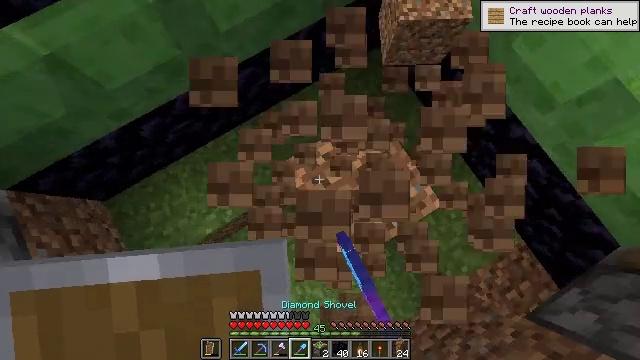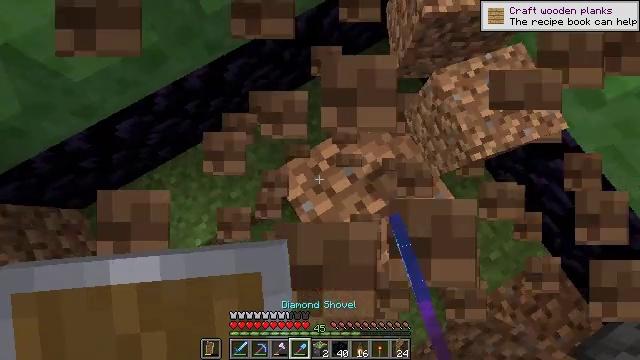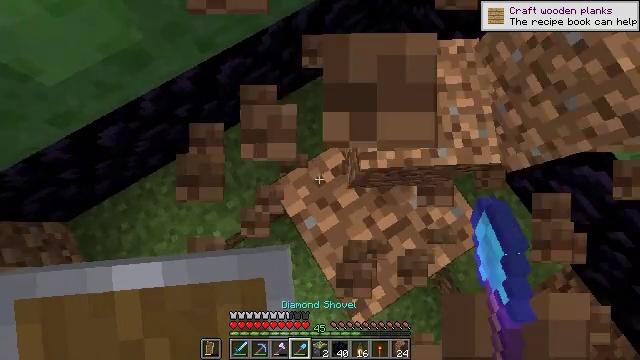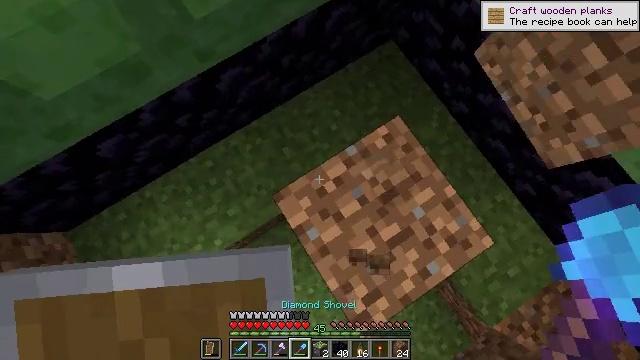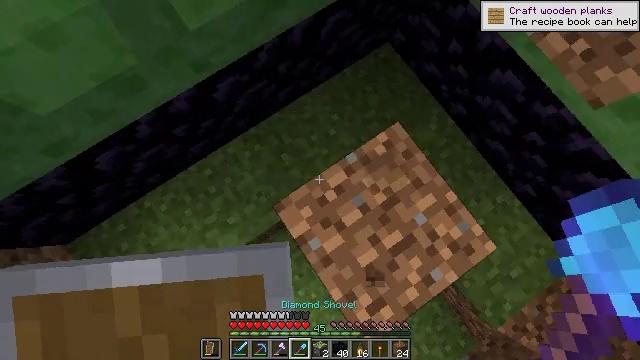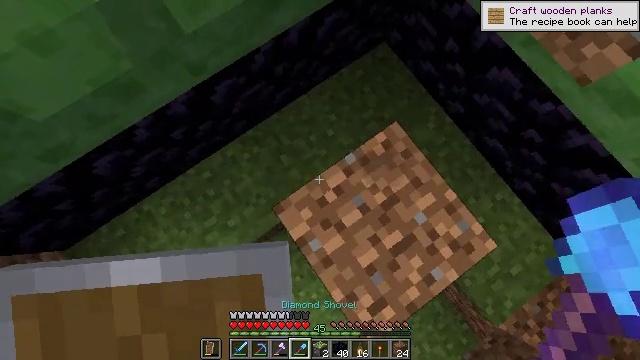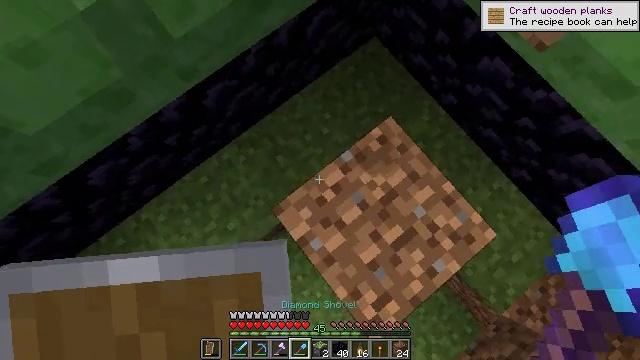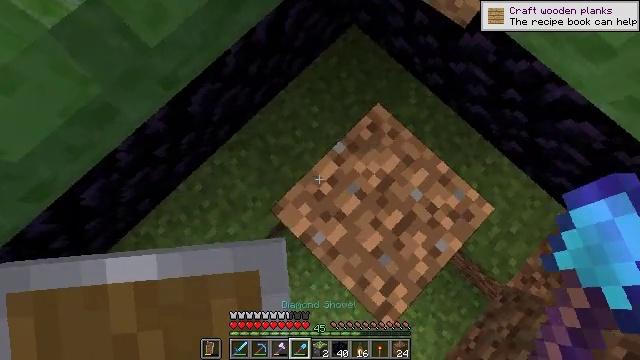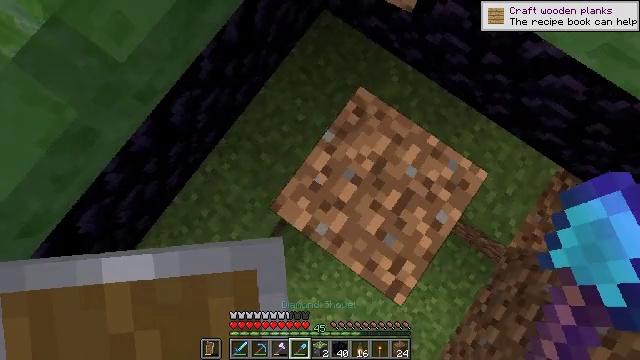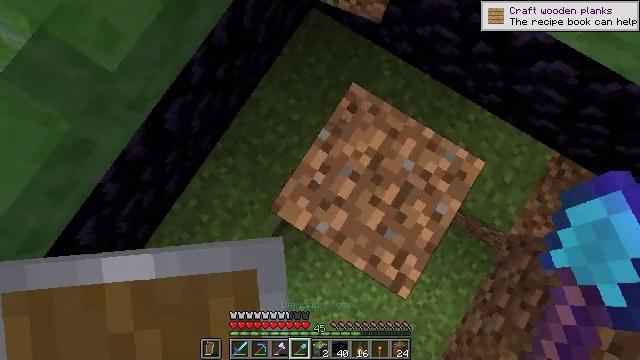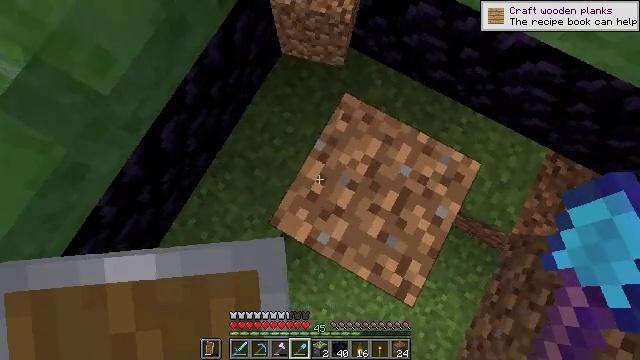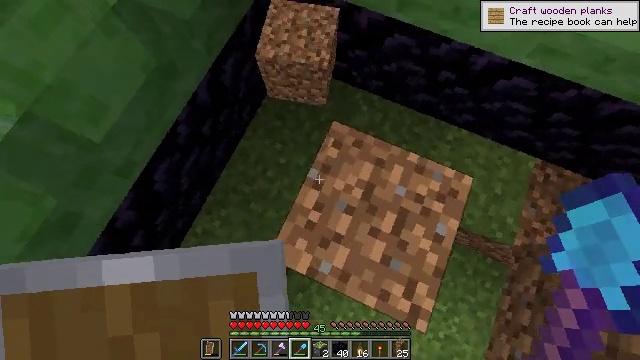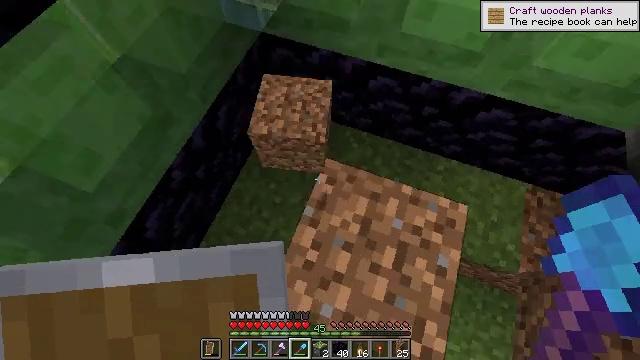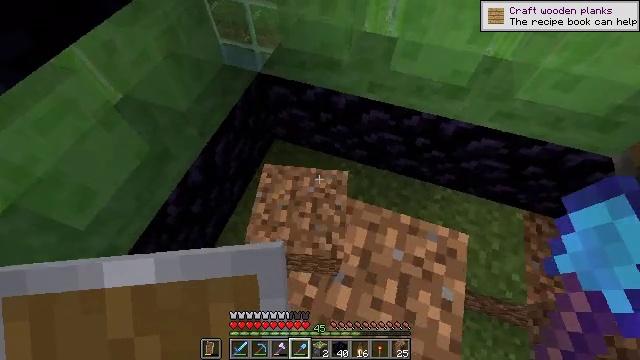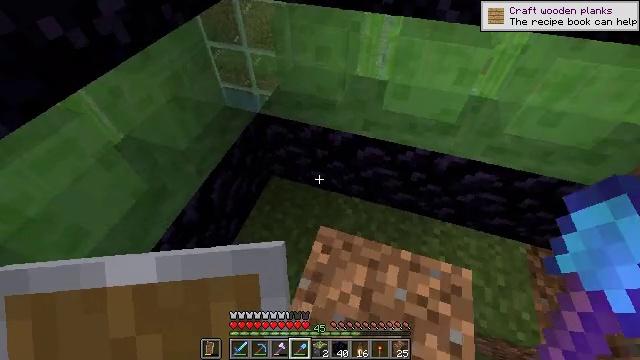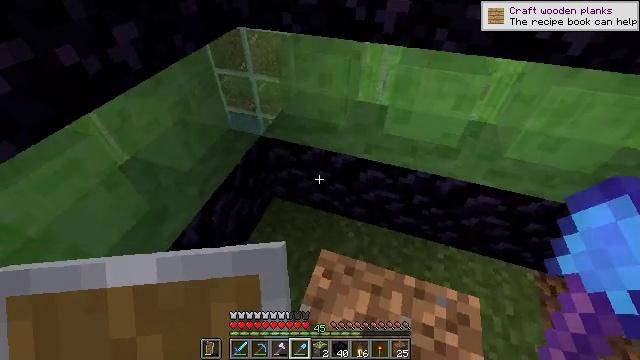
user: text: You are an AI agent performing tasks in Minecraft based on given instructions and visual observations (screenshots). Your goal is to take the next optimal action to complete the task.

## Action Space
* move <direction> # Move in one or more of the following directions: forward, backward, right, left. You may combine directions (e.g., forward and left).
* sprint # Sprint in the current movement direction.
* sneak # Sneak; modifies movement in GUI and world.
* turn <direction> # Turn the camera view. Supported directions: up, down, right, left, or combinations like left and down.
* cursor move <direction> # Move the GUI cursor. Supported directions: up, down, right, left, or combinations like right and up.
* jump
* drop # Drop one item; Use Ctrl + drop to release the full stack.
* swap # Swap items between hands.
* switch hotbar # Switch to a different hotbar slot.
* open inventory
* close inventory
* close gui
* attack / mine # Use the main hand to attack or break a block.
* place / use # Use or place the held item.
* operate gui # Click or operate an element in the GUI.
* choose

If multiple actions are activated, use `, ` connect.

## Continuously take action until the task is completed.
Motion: motion action
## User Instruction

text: Retrieve slime block by mining it.
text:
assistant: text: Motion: no_op
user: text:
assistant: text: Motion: no_op
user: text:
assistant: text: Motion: no_op
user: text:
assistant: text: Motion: turn right
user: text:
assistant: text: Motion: turn right
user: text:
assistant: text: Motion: turn right
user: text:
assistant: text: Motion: turn right and down
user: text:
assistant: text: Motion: turn right and down
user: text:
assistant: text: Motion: turn right
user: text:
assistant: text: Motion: turn right and up
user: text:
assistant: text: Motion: turn right and up
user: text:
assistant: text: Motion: turn right and up
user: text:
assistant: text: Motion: turn right and up
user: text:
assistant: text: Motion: turn right and up
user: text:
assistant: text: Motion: turn up
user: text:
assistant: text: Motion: turn left and up
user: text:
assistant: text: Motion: turn left and up
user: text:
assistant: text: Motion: turn up
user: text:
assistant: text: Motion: no_op
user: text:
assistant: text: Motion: no_op
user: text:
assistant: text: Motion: turn left
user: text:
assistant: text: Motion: move right, turn left
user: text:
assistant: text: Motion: move right, turn left
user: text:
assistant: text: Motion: turn left and up
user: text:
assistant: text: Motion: turn left
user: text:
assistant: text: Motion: turn left
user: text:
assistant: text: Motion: turn left
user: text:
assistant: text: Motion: turn left
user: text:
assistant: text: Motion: move forward
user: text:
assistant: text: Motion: move forward and move right